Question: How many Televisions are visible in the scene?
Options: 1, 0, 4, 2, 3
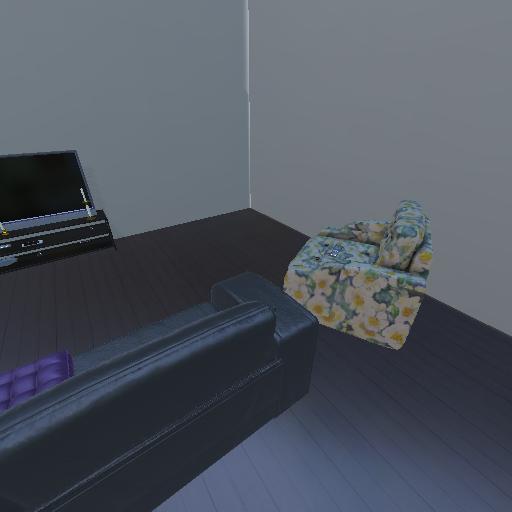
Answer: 1